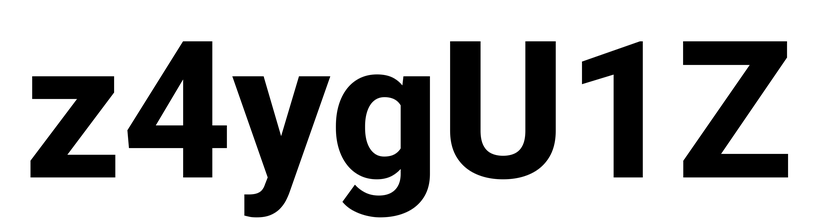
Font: Roboto_ExtraBold